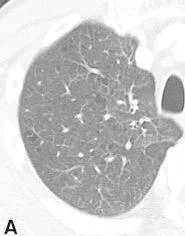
The progressive multiple lung shadows were detected with chest CT. Twelve days before admission.
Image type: radiology (ct)